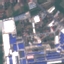
Label: Industrial